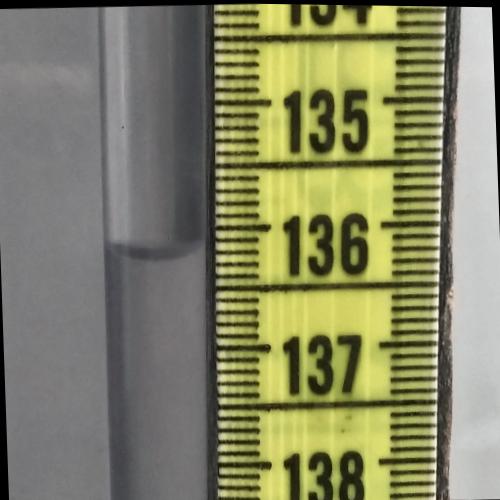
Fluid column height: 136.2 cm